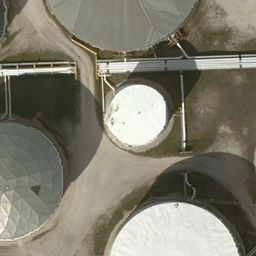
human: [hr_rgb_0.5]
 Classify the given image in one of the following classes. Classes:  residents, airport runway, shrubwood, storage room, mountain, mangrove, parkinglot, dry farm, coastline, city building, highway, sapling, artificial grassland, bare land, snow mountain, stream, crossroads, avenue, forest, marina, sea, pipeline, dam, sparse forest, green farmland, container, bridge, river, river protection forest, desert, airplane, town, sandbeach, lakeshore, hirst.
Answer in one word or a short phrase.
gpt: storage room